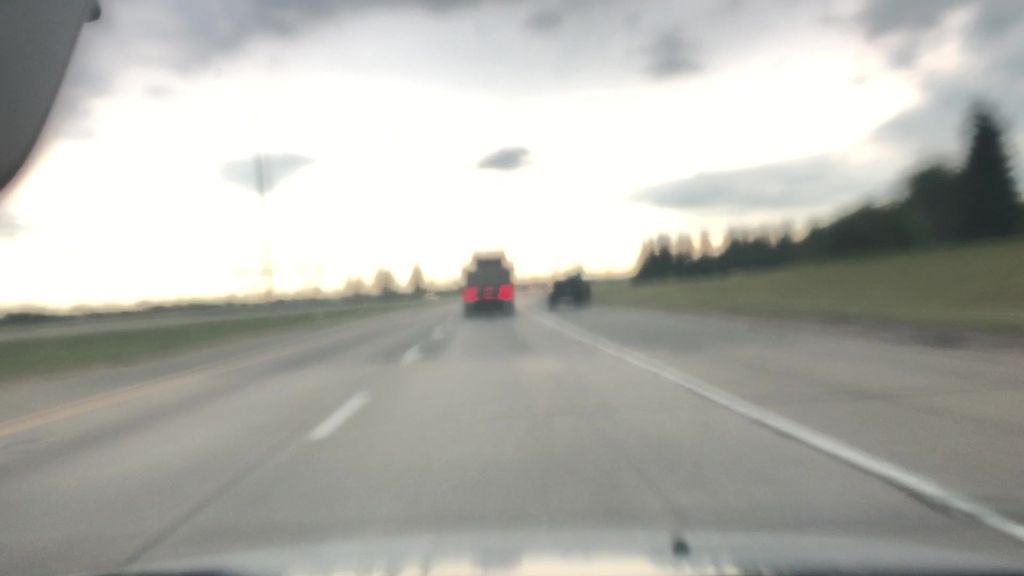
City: edmonton